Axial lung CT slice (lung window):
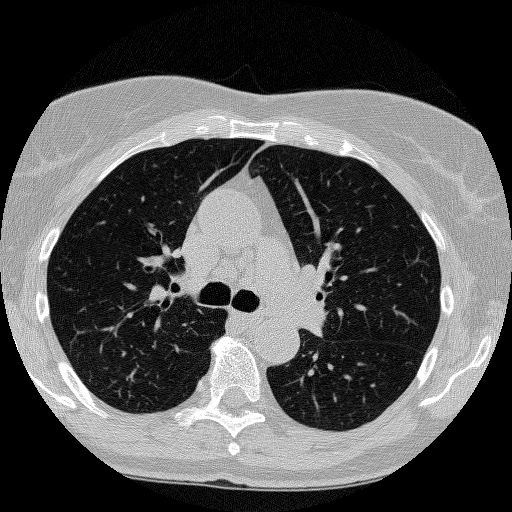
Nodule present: no